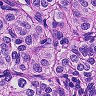
Metastatic tissue present: yes